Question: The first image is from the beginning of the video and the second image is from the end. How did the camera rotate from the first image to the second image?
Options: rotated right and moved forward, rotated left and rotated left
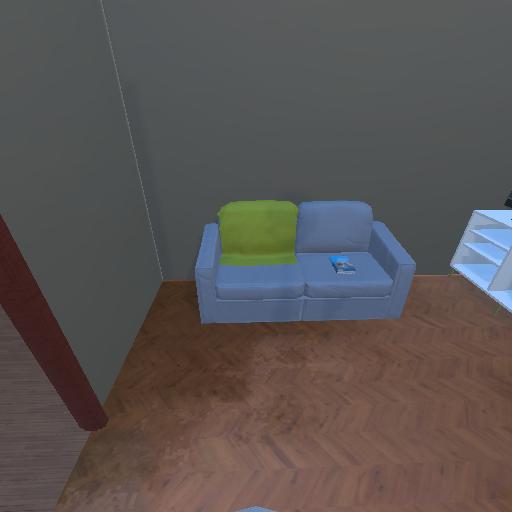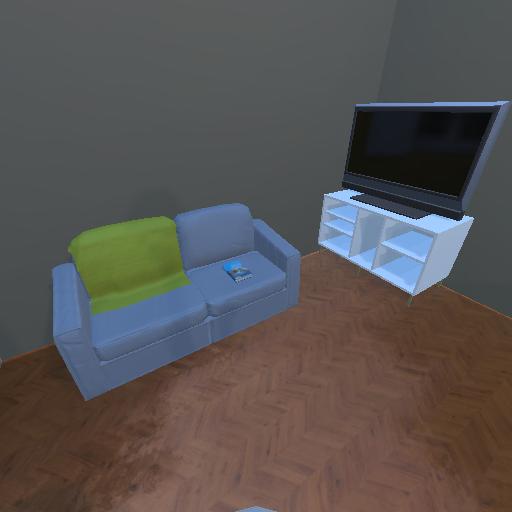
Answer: rotated right and moved forward